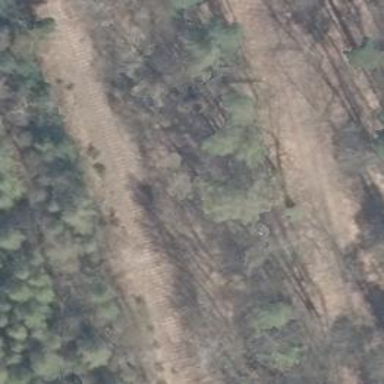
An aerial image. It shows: Abandoned railway.